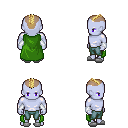
a pixel art fantasy rpg character, male body template, dark elf, purple skin, green cape, teal pants, blonde short mohawk hairstyle, white cloth bracers, white slippers, four views (front, back, left, right), 2x2 character sprite sheet, small pixel art, hard edges, no anti-aliasing